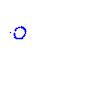
Particle: proton